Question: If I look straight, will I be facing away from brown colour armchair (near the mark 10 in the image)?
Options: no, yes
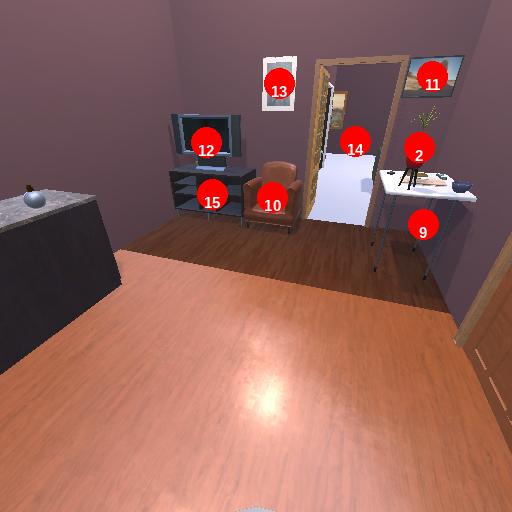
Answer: no